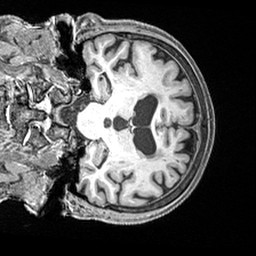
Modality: T1w
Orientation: coronal
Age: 72
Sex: male
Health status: healthy
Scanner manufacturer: siemens
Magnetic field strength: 3 T
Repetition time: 2.4 s
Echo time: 0.00217 s